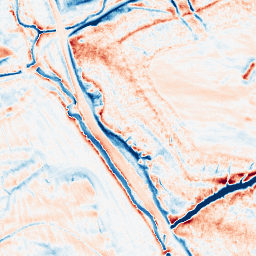
Category: classical
Decomposition family: gaussian_anisotropic
Decomposition parameters: sigma_x: 2
sigma_y: 5
Upsampling method: lanczos
Upsampling parameters: scale: 2
Upsampling scale: 2